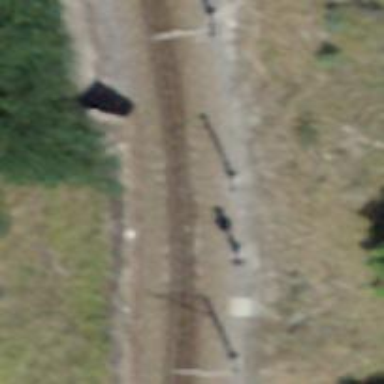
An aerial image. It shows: Railway signal.